Aerial crown-view tile of a tropical tree (Barro Colorado Island, Panama), acquired 20240813:
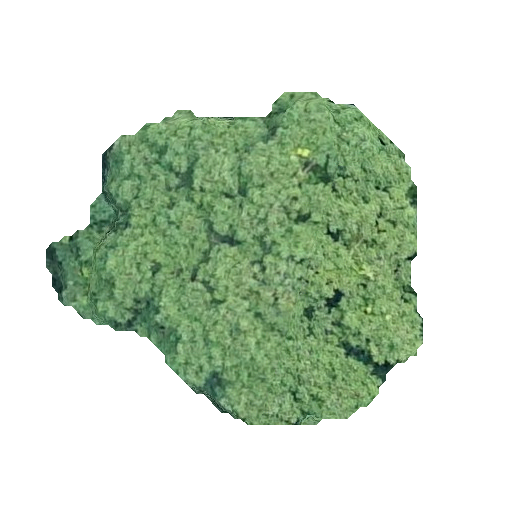
Species: Astronium graveolens
GBIF accepted scientific name: Astronium graveolens
Crown area: 134.015 m²